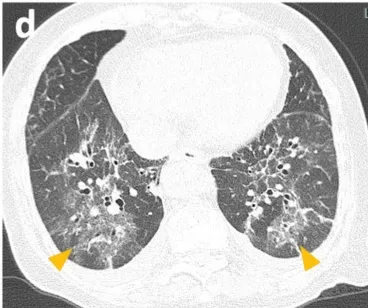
(a-d) Chest CT images of the patient on admission showing diffuse, unevenly distributed ground-glass opacities throughout both lungs (arrowheads).
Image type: radiology (ct)